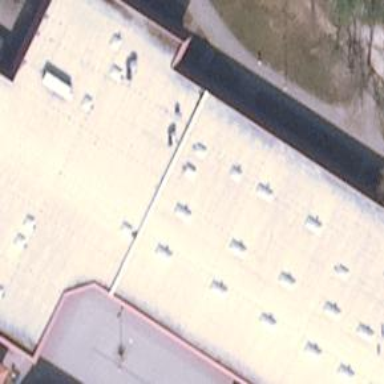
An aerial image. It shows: Building with flat grey roof.